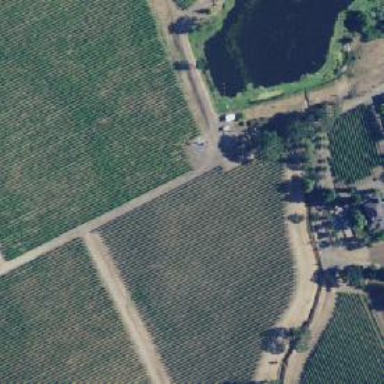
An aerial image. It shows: Vineyard growing grapes.